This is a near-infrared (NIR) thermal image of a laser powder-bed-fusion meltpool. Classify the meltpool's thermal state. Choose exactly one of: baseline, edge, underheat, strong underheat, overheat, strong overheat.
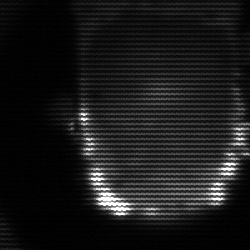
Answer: baseline